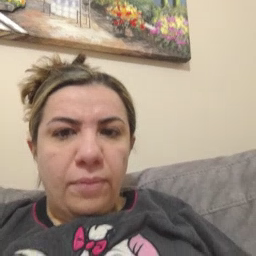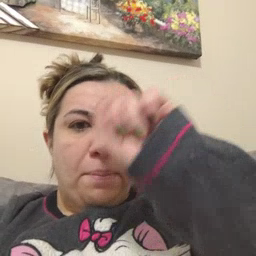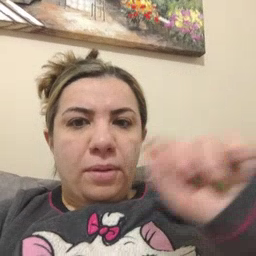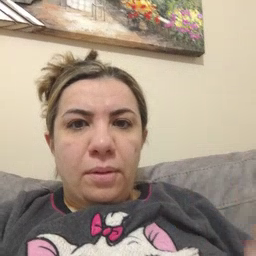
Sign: pen